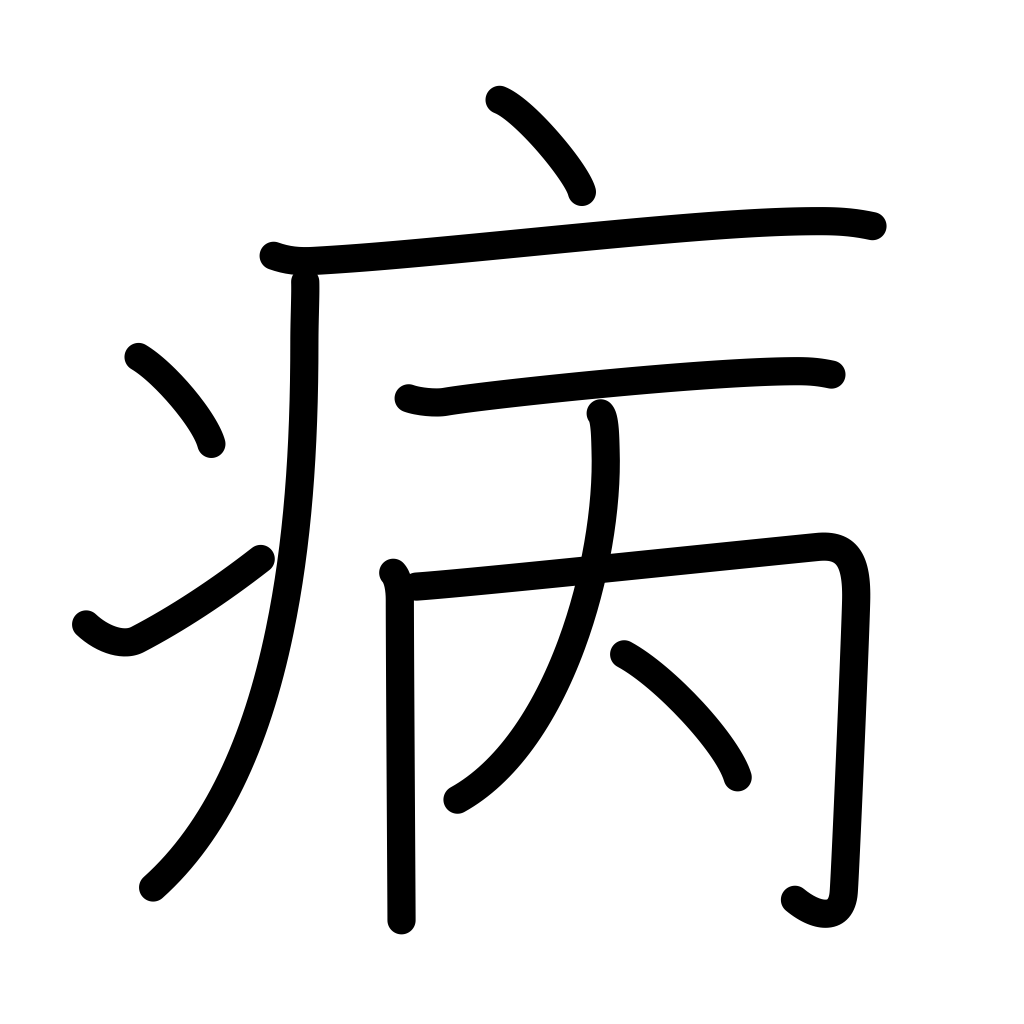
Meaning: ill, sick